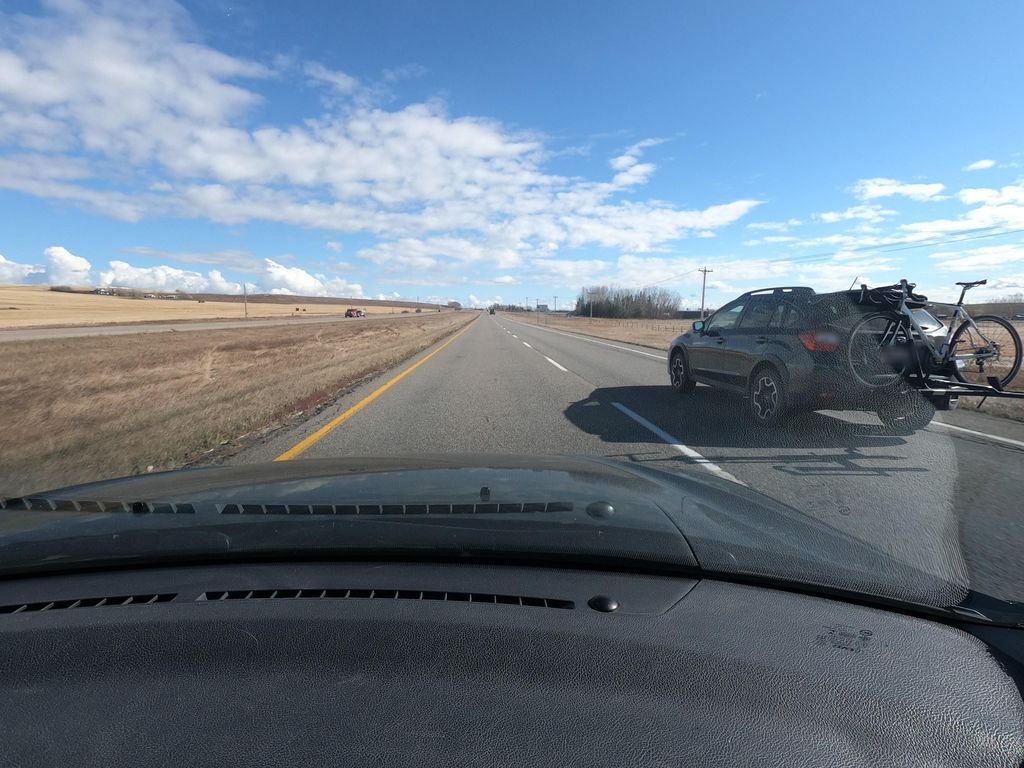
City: calgary